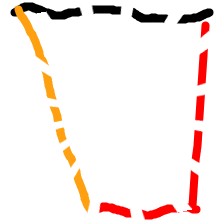
Shape: trapezoid